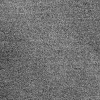
Atmospheric dust classification: dusty